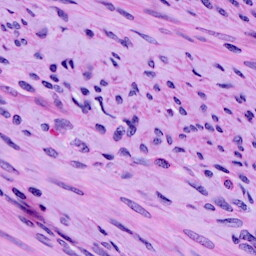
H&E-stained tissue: Cervix